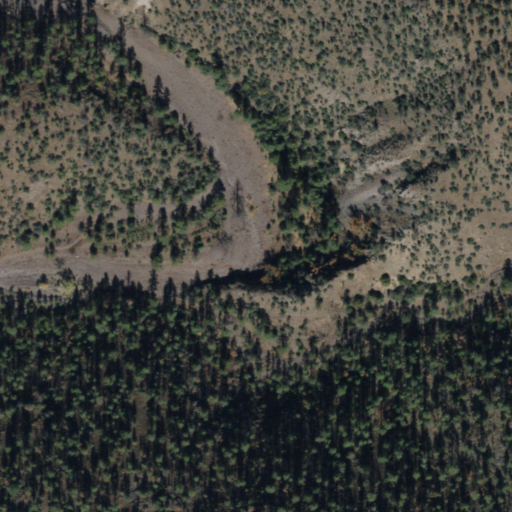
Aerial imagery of valley in Arizona named McBridge Canyon containing evergreen forest and shrub